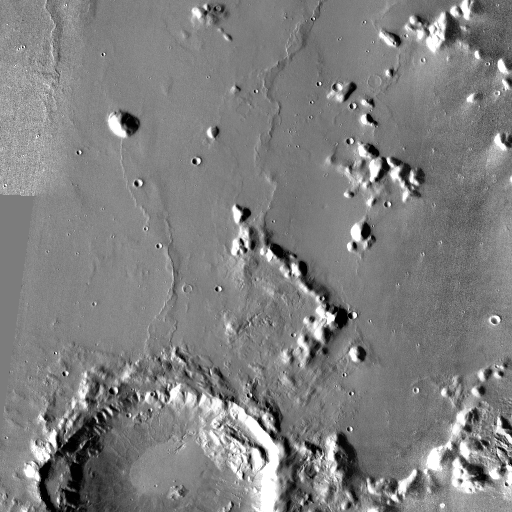
Crater classes present: Background, Other, Buried